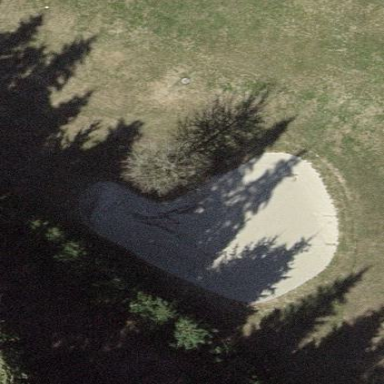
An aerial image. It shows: Golf bunker filled with natural sand.